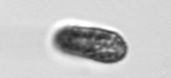
Label: Pseudochattonella_farcimen